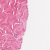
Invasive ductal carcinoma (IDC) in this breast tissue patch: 0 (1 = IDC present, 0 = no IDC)